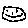
Label: smiley face